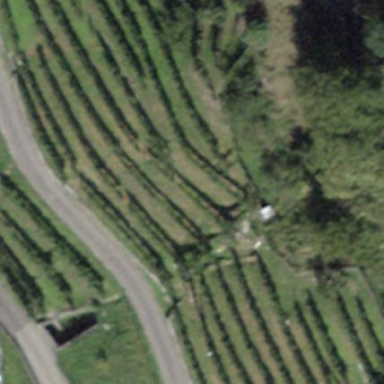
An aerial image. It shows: Vineyard growing grapes.